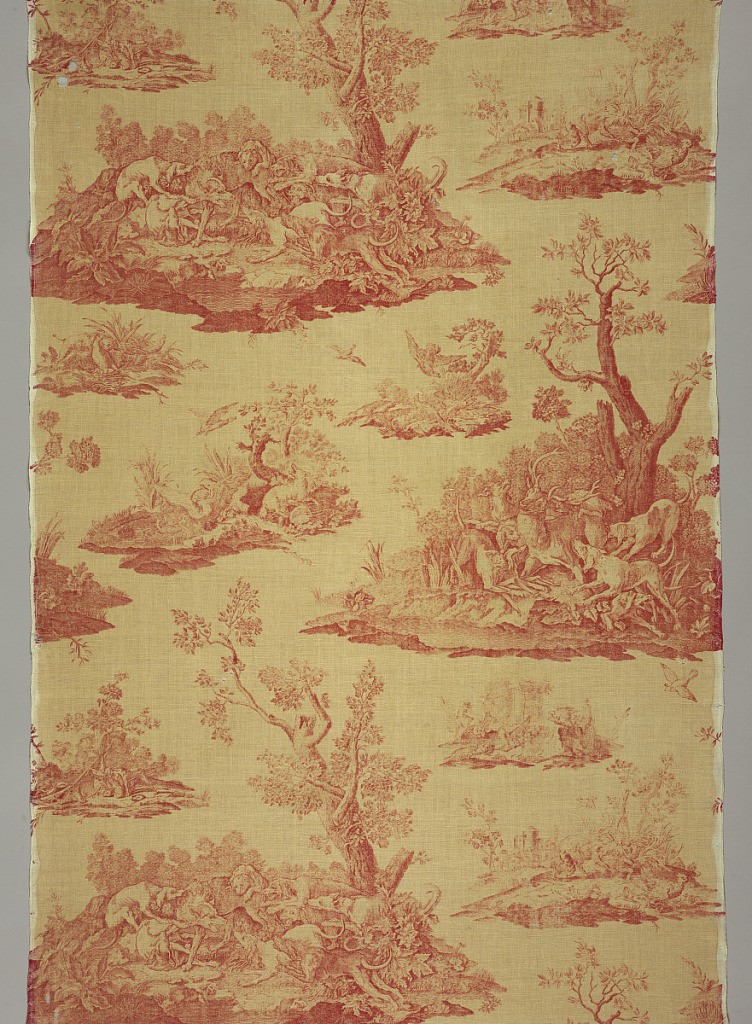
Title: Textile
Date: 18th century
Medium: cotton Technique: printed by engraved copper plate on plain weave
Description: Vignettes representing different hunting scenes, plant forms and trees. Printed in red on off white.